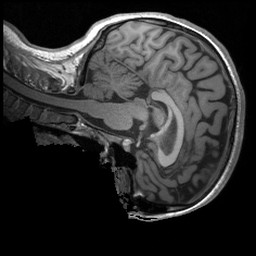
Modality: T1w
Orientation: sagittal
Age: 22
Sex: female
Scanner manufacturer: siemens
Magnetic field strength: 3 T
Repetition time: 1.9 s
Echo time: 0.00232 s